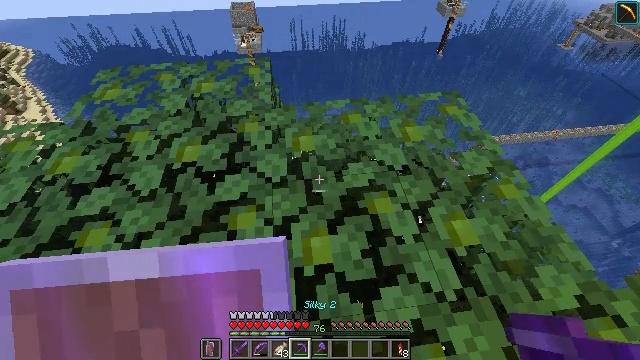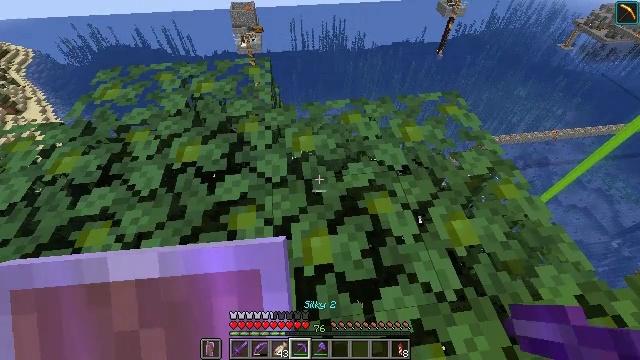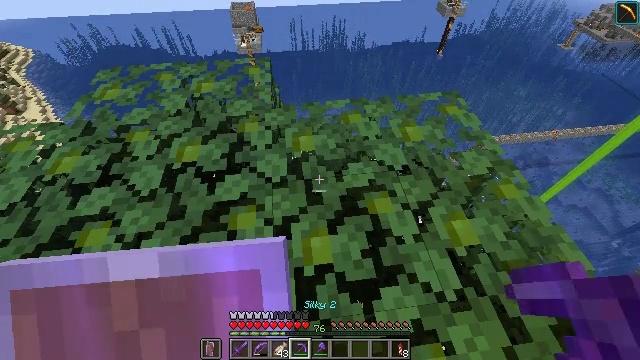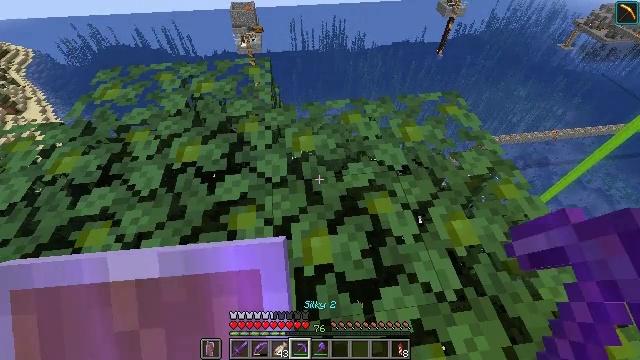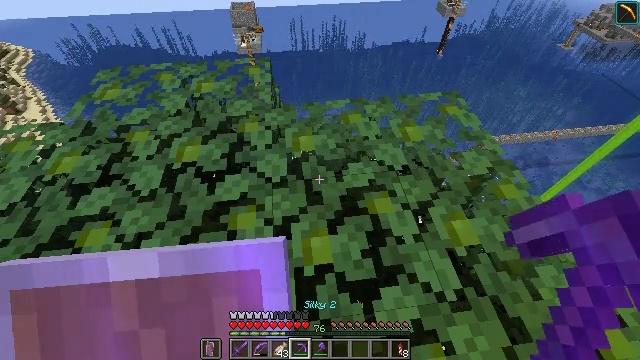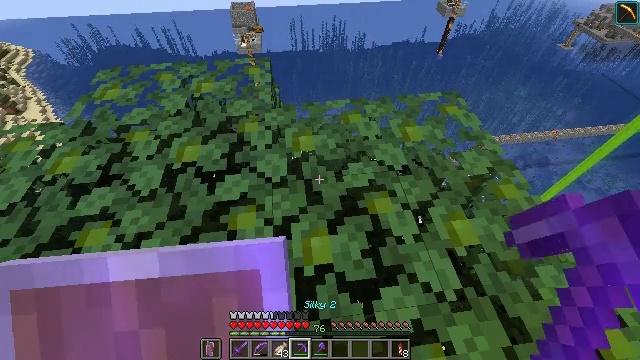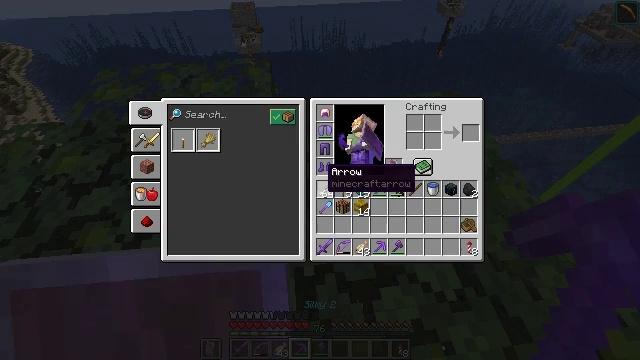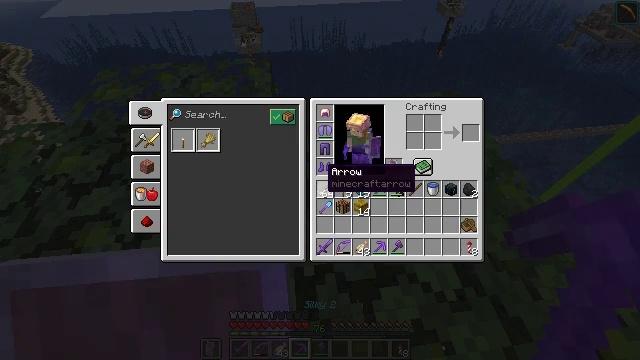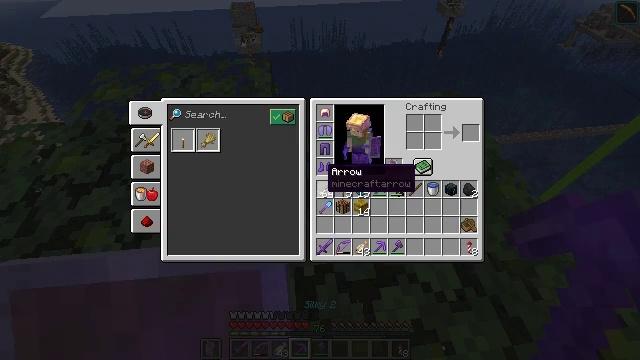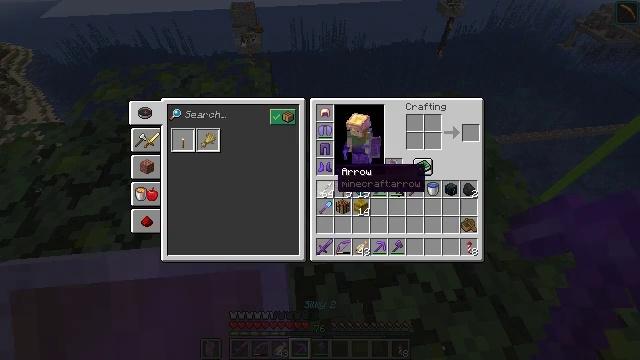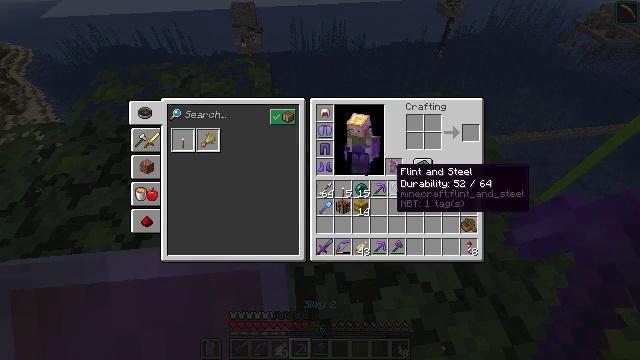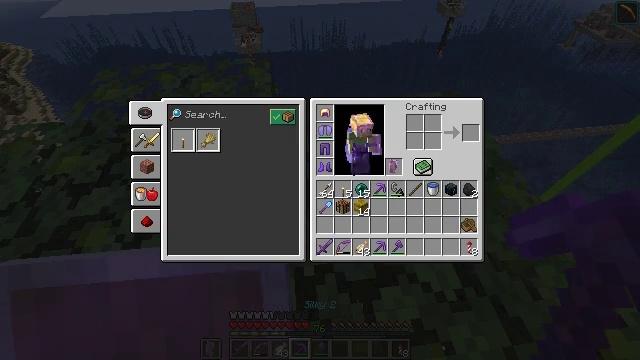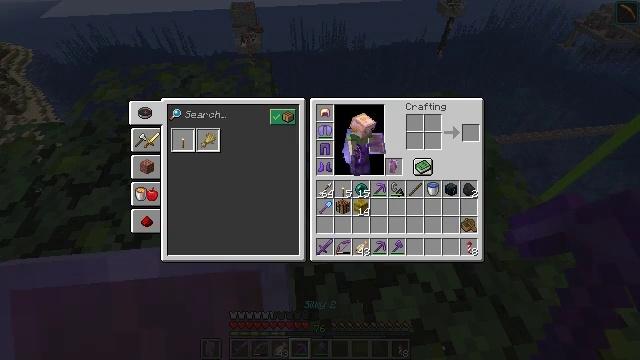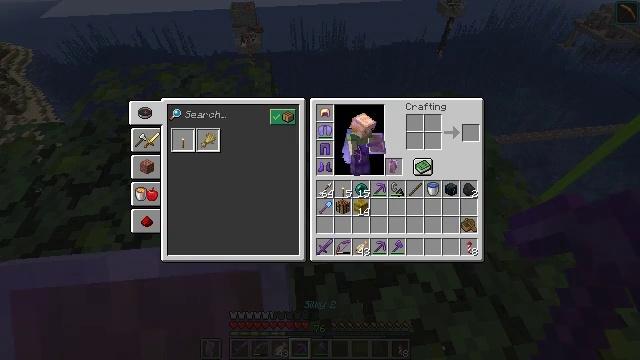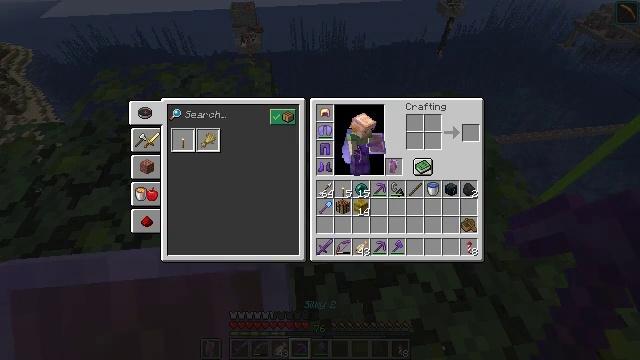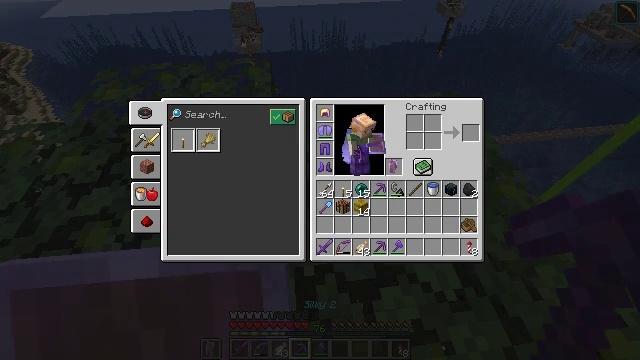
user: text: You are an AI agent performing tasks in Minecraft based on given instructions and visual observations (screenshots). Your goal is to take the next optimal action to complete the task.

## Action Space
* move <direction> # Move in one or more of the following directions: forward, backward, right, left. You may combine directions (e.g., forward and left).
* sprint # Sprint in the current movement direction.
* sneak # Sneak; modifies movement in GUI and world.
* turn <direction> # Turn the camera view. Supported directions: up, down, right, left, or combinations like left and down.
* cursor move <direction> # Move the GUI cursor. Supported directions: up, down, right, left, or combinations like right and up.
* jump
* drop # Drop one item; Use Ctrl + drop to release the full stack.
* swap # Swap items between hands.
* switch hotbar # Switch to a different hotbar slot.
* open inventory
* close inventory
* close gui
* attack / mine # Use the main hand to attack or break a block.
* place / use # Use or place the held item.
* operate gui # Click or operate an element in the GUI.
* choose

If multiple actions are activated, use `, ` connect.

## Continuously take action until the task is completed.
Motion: motion action
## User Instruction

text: Break the jungle leaves with your hand or shears.
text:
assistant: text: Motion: no_op
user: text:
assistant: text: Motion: no_op
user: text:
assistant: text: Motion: no_op
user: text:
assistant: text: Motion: no_op
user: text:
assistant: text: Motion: no_op
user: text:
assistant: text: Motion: open inventory
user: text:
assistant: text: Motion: open inventory
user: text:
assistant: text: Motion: open inventory
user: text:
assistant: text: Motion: cursor move right, open inventory
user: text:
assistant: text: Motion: cursor move right
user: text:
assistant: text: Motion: cursor move right and down
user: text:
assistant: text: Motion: cursor move right
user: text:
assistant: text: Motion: no_op
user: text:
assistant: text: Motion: no_op
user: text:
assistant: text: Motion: no_op
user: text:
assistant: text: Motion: cursor move left
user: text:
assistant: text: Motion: cursor move left
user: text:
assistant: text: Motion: cursor move left
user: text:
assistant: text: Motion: cursor move left
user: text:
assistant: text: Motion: cursor move left
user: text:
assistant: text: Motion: cursor move left
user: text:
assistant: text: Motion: no_op
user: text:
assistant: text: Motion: no_op
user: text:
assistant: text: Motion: no_op
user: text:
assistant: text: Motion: no_op
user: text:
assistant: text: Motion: no_op
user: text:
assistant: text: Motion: no_op
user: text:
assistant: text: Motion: no_op
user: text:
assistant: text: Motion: no_op
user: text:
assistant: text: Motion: no_op